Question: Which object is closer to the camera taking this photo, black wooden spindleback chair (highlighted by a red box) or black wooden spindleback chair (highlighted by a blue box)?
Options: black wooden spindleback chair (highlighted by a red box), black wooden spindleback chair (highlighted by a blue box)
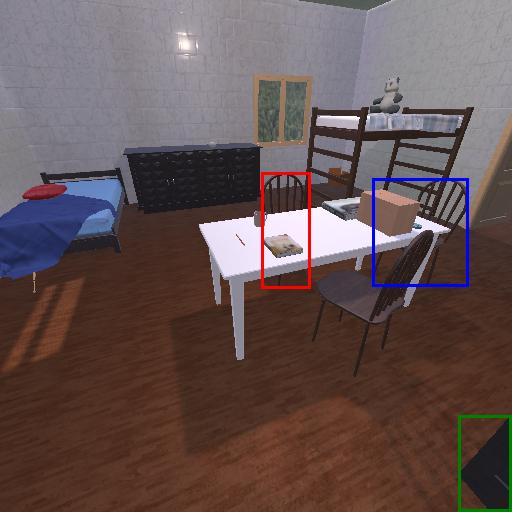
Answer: black wooden spindleback chair (highlighted by a red box)